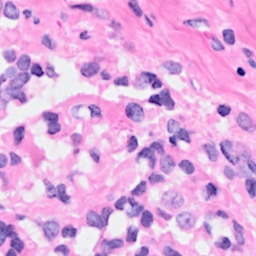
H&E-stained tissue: Breast